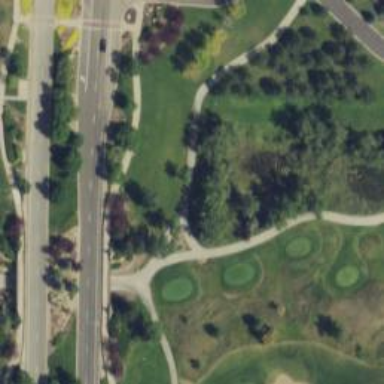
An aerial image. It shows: Well-maintained footway for golf carts with grade 1 tracktype.